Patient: sex M, age 30
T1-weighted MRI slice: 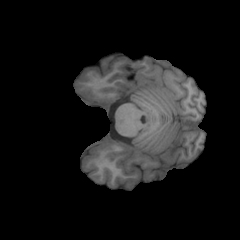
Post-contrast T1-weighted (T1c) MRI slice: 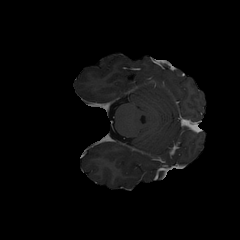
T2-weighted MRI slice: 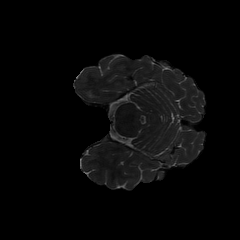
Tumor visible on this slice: no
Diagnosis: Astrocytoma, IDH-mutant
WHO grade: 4